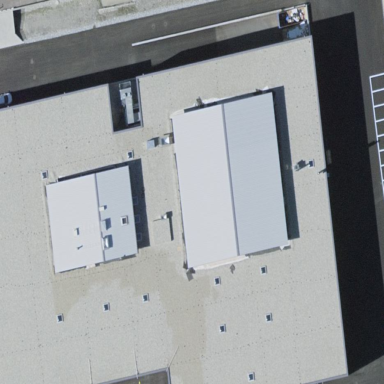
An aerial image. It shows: Commercial building.